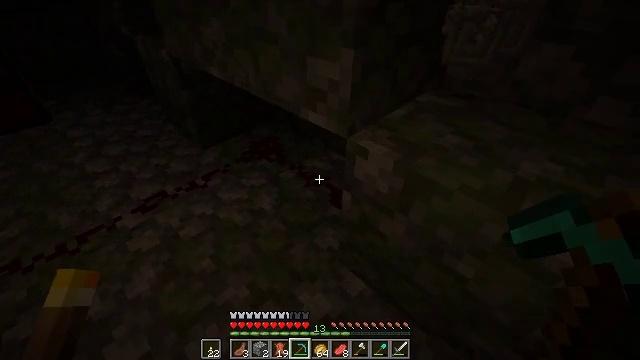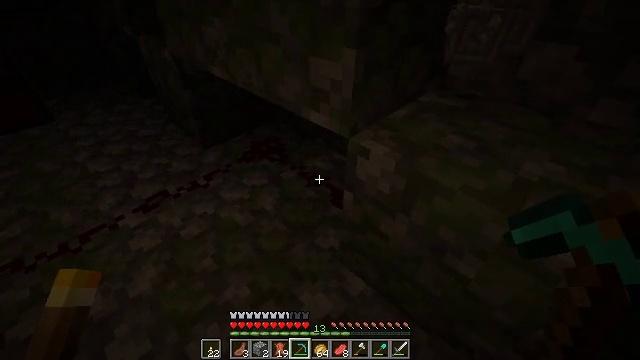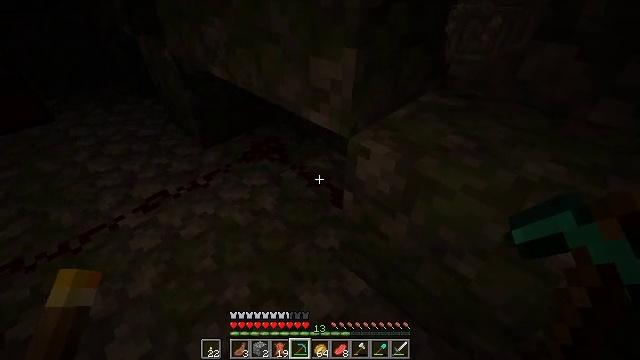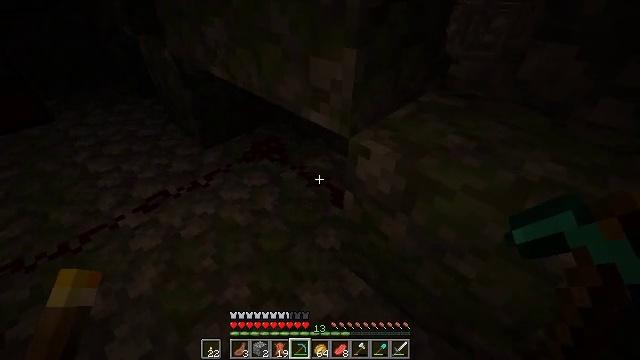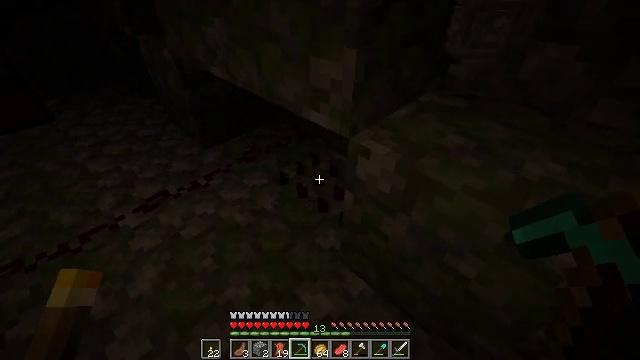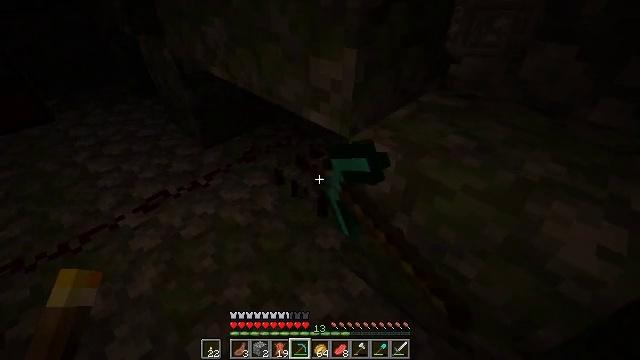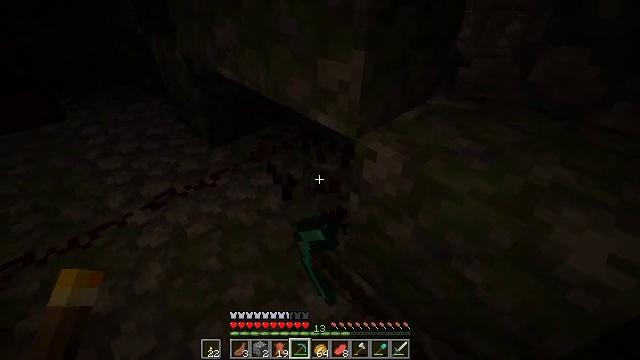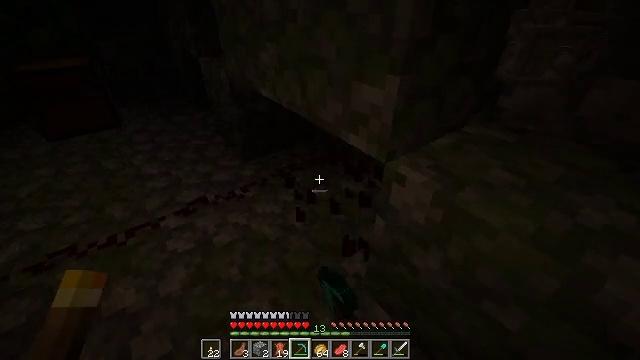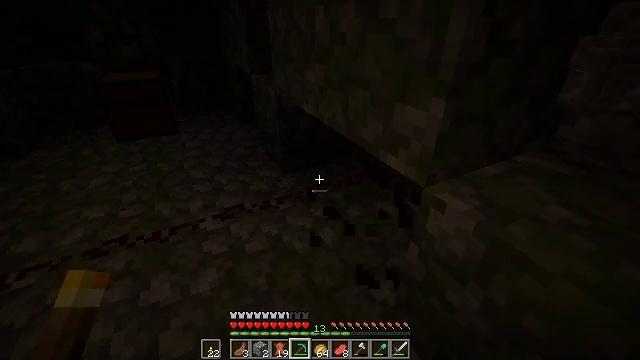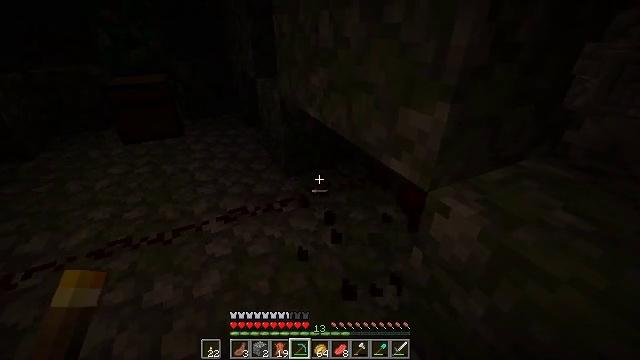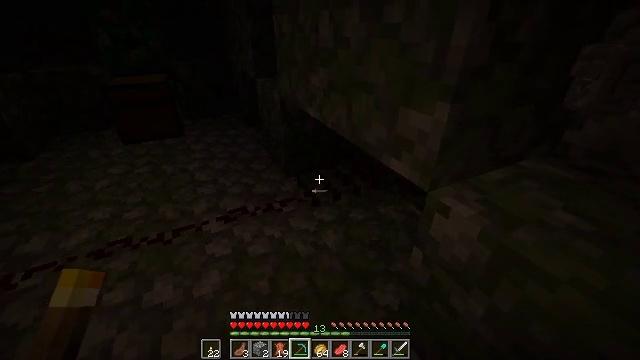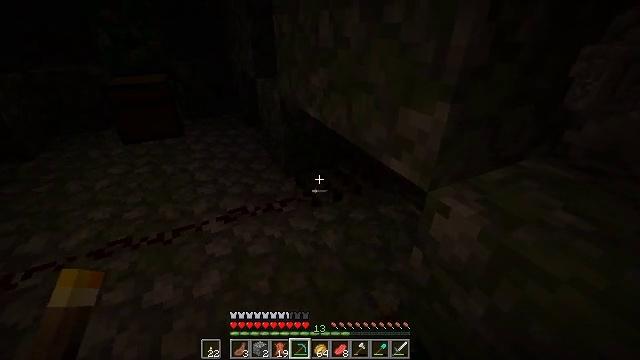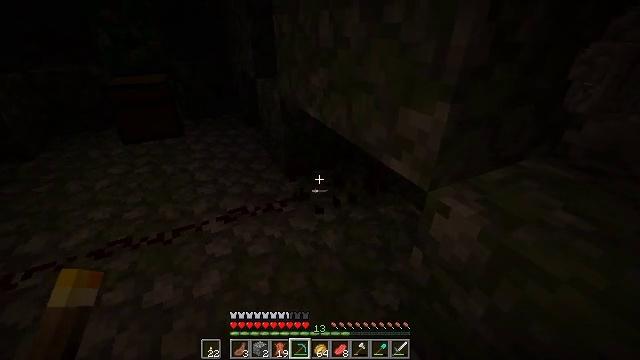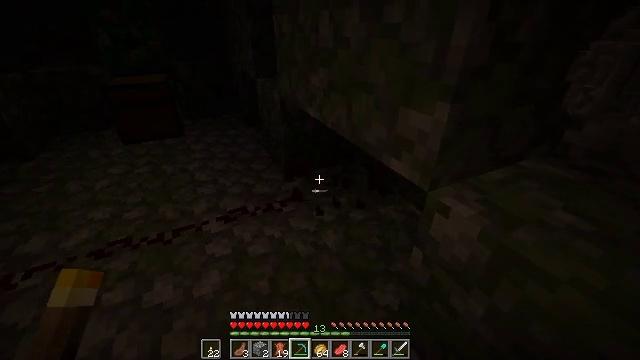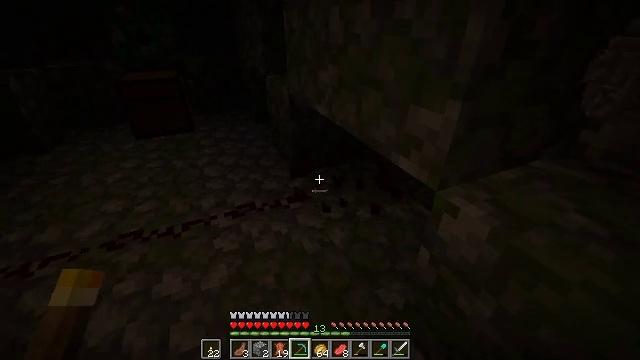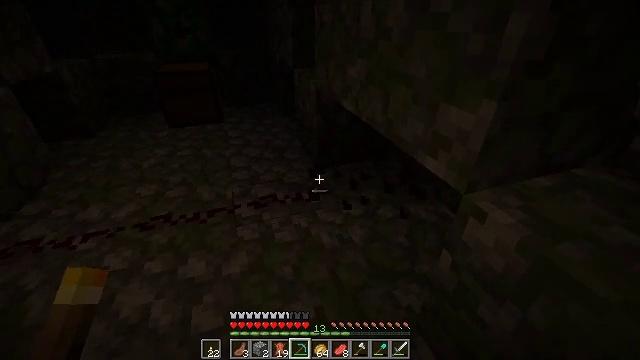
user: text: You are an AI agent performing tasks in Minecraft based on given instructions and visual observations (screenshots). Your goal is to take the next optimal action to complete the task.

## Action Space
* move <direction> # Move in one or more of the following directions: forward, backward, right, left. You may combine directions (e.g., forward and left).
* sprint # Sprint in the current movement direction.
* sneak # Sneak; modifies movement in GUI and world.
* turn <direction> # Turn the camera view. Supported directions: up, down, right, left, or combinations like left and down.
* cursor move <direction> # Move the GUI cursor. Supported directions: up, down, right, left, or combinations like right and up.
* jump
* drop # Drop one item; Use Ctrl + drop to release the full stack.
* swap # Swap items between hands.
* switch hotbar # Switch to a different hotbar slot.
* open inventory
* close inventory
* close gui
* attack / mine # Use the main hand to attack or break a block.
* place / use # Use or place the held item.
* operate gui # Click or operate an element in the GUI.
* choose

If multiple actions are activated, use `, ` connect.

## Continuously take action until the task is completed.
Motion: motion action
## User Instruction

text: Mine the redstone wire connected to mechanisms.
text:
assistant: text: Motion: no_op
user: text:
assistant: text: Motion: no_op
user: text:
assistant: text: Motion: no_op
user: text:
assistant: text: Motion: attack / mine
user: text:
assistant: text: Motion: attack / mine
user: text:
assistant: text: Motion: turn left, attack / mine
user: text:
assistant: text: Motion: turn left and up
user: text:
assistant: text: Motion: turn left and up
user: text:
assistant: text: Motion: no_op
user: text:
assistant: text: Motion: attack / mine
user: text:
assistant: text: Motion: attack / mine
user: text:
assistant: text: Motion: attack / mine
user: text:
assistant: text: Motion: attack / mine
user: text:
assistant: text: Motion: turn left
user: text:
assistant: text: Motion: turn left and down
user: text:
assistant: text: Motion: turn left
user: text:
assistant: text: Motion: turn left and down
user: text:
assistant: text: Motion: no_op
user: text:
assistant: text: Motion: no_op
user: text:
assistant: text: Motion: attack / mine
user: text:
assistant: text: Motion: attack / mine
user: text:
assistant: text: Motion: turn left, attack / mine
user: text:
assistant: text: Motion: turn left and up
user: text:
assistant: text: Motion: turn left and up
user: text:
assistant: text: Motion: turn left
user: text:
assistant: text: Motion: no_op
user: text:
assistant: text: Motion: attack / mine
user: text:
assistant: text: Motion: attack / mine
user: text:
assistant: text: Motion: attack / mine
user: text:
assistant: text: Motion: attack / mine